Question: I would like to extract date and time out of a binary file and convert it to ASCII in Perl.

How do I convert the binary data into an integer and into ASCII characters?
I have tried the code below, but it seems like I can only print out the first two bytes and then I only see zeroes for the next iterations. Occasionally, I do get other values, but it seems like I am not doing the conversion correct and missing some information.
> '''
while (( $n = read FILE, $data, 4) != 0 ) {
'''
> '''
my $hex = sprintf('%04X', ord($data))
'''
}
Is there some kind of conversion to integer that must take place?
How do I convert this correctly?
Edit: In the hex dump I need to convert 04FF into an integer.
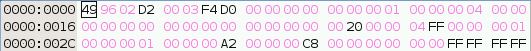
Answer: With the help of glebaty I was able to solve the problem. This is how I converted the 4 bytes into decimal values.
'''
open FILE, "source.bin" or die $!;
while (( my $n = read $FILE, my $data, 4) != 0) {
my $hex = unpack( 'H+', $data );
my $decimal = hex($hex);
}
close FILE;
'''